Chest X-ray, AP view. Patient: 46 years old, sex M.
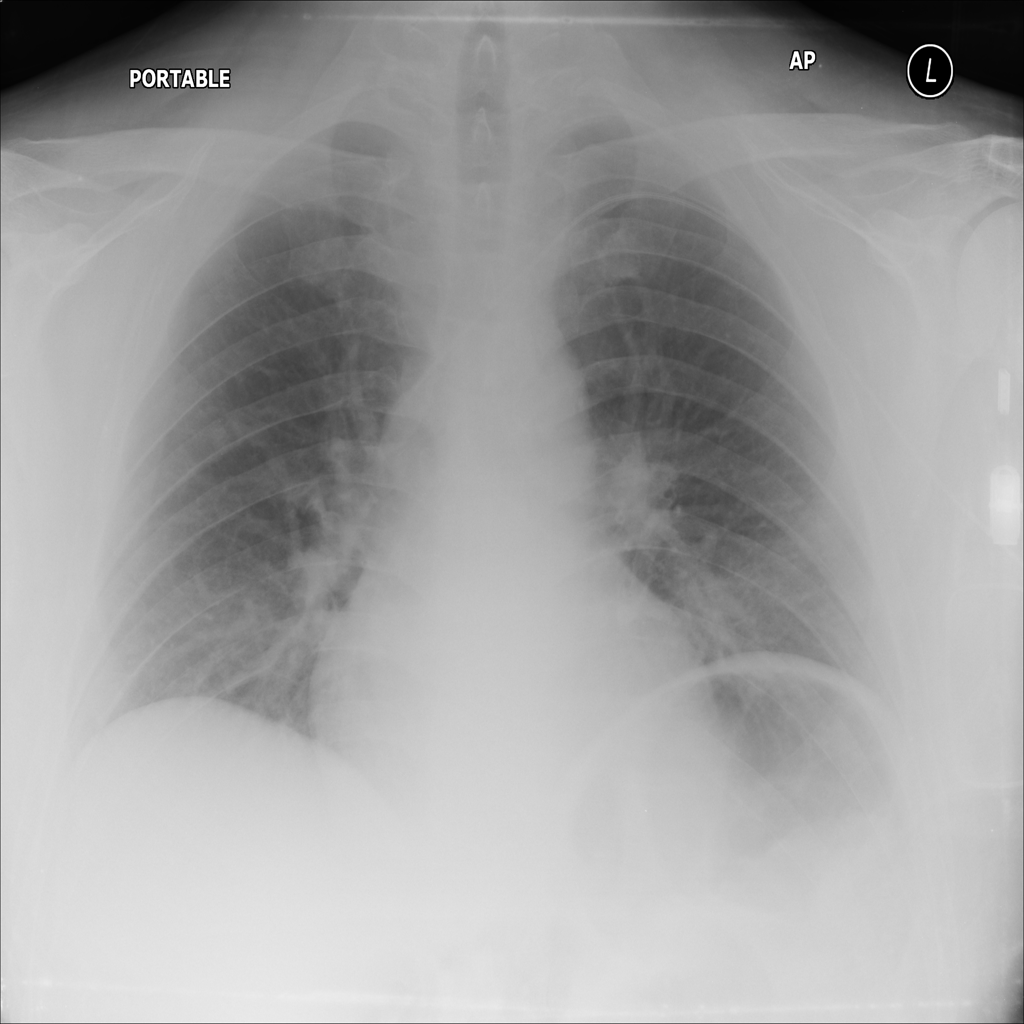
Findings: Atelectasis